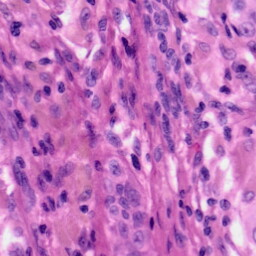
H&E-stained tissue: Skin